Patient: sex M, age 34
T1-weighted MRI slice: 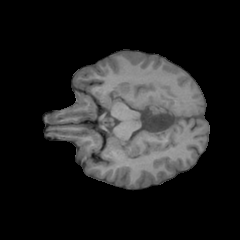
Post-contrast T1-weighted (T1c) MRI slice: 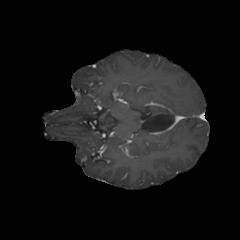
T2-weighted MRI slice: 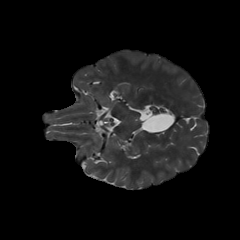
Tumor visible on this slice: no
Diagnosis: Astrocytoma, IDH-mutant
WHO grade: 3